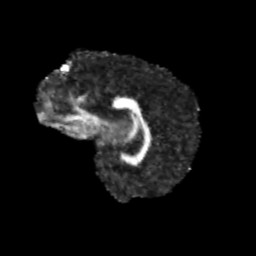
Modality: FA
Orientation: sagittal
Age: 11
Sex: female
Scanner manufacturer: siemens
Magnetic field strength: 3 T
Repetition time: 3.8 s
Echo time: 0.07 s